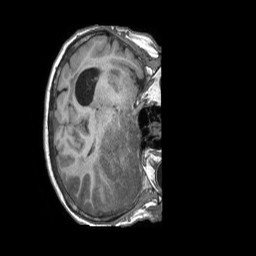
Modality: T1w
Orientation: axial
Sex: female
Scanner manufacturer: philips
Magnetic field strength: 1.5 T
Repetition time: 0.007354 s
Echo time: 0.003361 s